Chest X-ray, AP view. Patient: 26 years old, sex M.
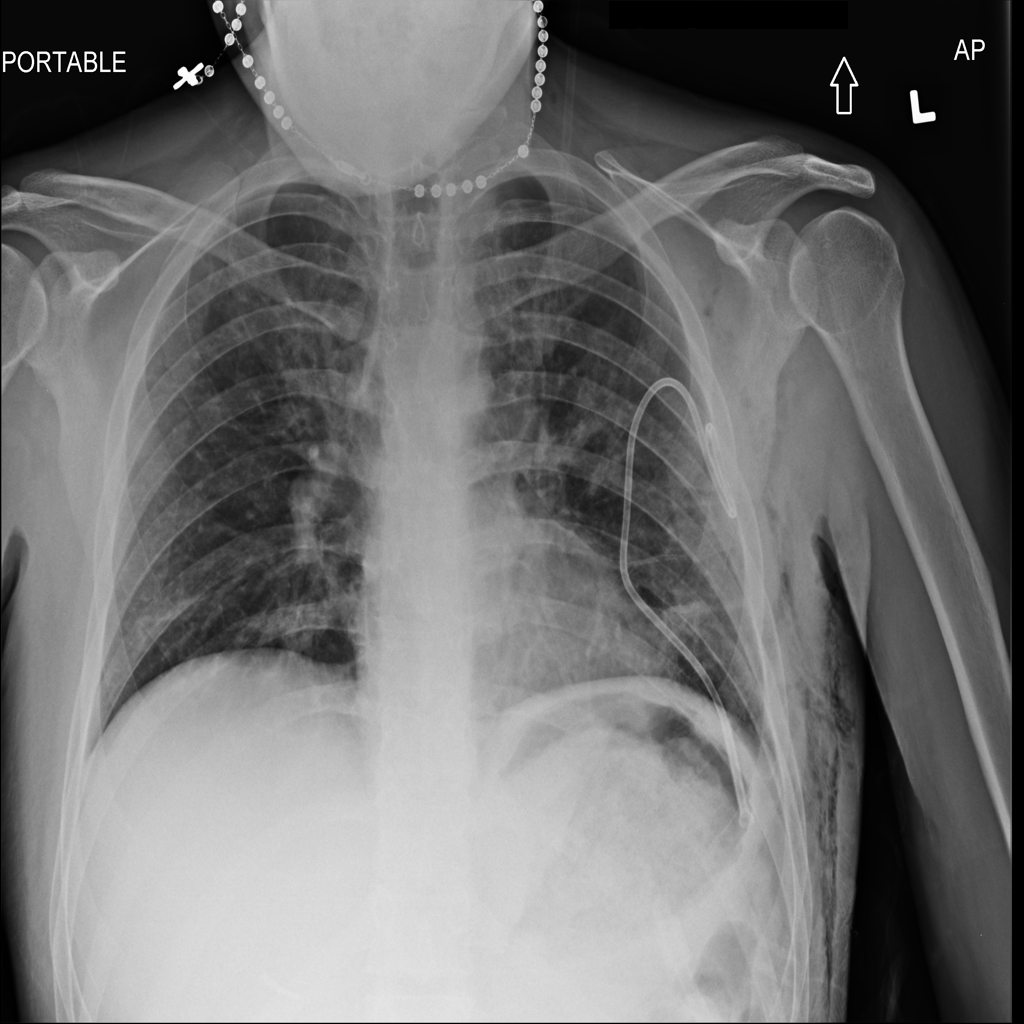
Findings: Atelectasis, Emphysema, Pneumothorax